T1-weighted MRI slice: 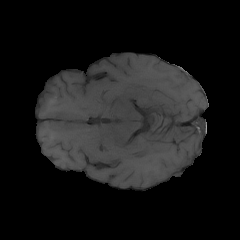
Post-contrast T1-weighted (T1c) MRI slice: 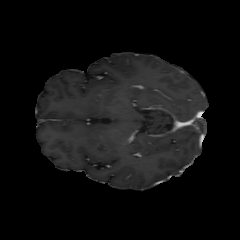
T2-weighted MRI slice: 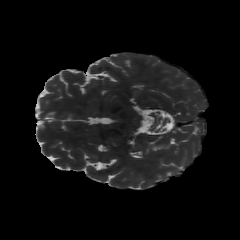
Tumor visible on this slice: no